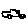
Label: car